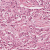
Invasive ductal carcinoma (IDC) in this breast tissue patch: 1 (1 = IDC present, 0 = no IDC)